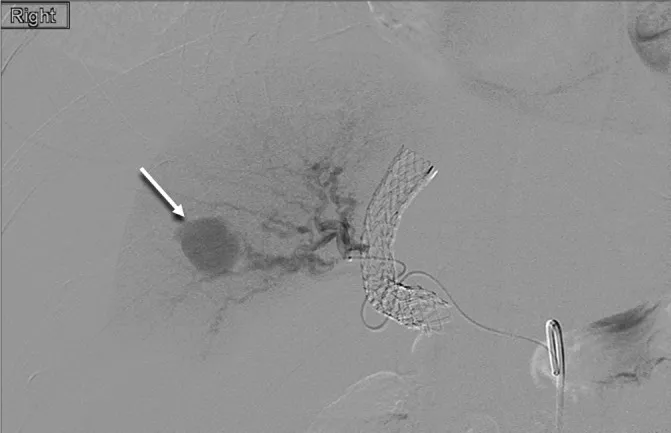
Conventional angiography with selective catheterization of the right hepatic artery demonstrates the enhancing pseudoaneurysm (arrow).
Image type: radiology (ct)